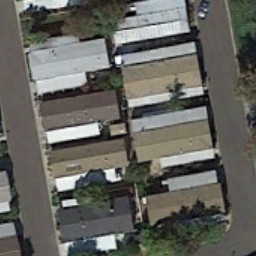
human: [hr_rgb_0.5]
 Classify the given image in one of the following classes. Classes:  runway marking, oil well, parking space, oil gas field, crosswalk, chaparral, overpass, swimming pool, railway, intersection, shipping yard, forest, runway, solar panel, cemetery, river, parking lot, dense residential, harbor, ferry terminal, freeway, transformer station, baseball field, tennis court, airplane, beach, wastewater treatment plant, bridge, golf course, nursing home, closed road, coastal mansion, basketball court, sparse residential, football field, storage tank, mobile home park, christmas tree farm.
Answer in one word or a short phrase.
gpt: mobile home park